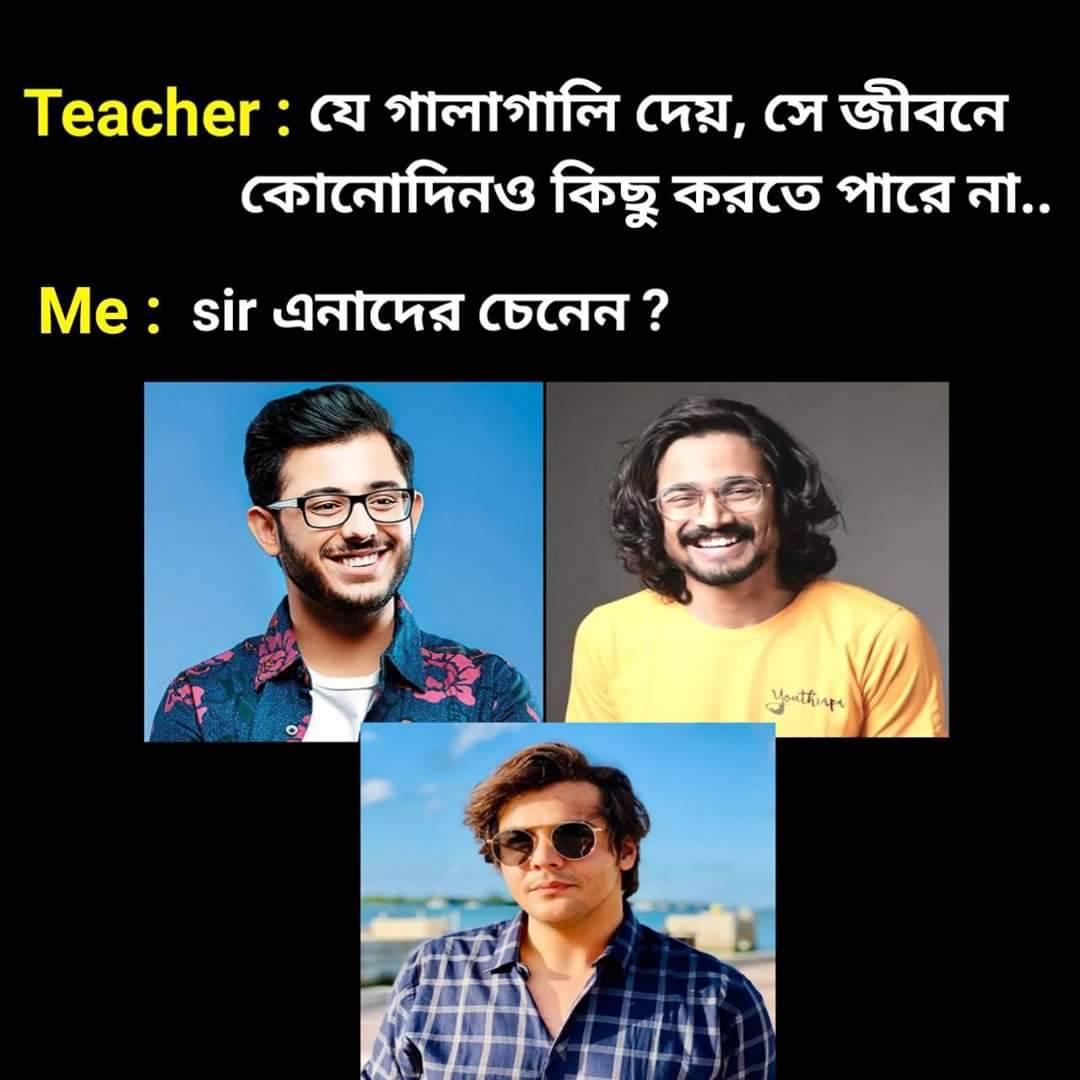
Caption: Teacher : যে গালাগালি দেয়, সে জীবনে কোনোদিনও কিছু করতে পারেনা... Me : sir এনাদের চেনেন ?
Label: non-hate